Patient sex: M
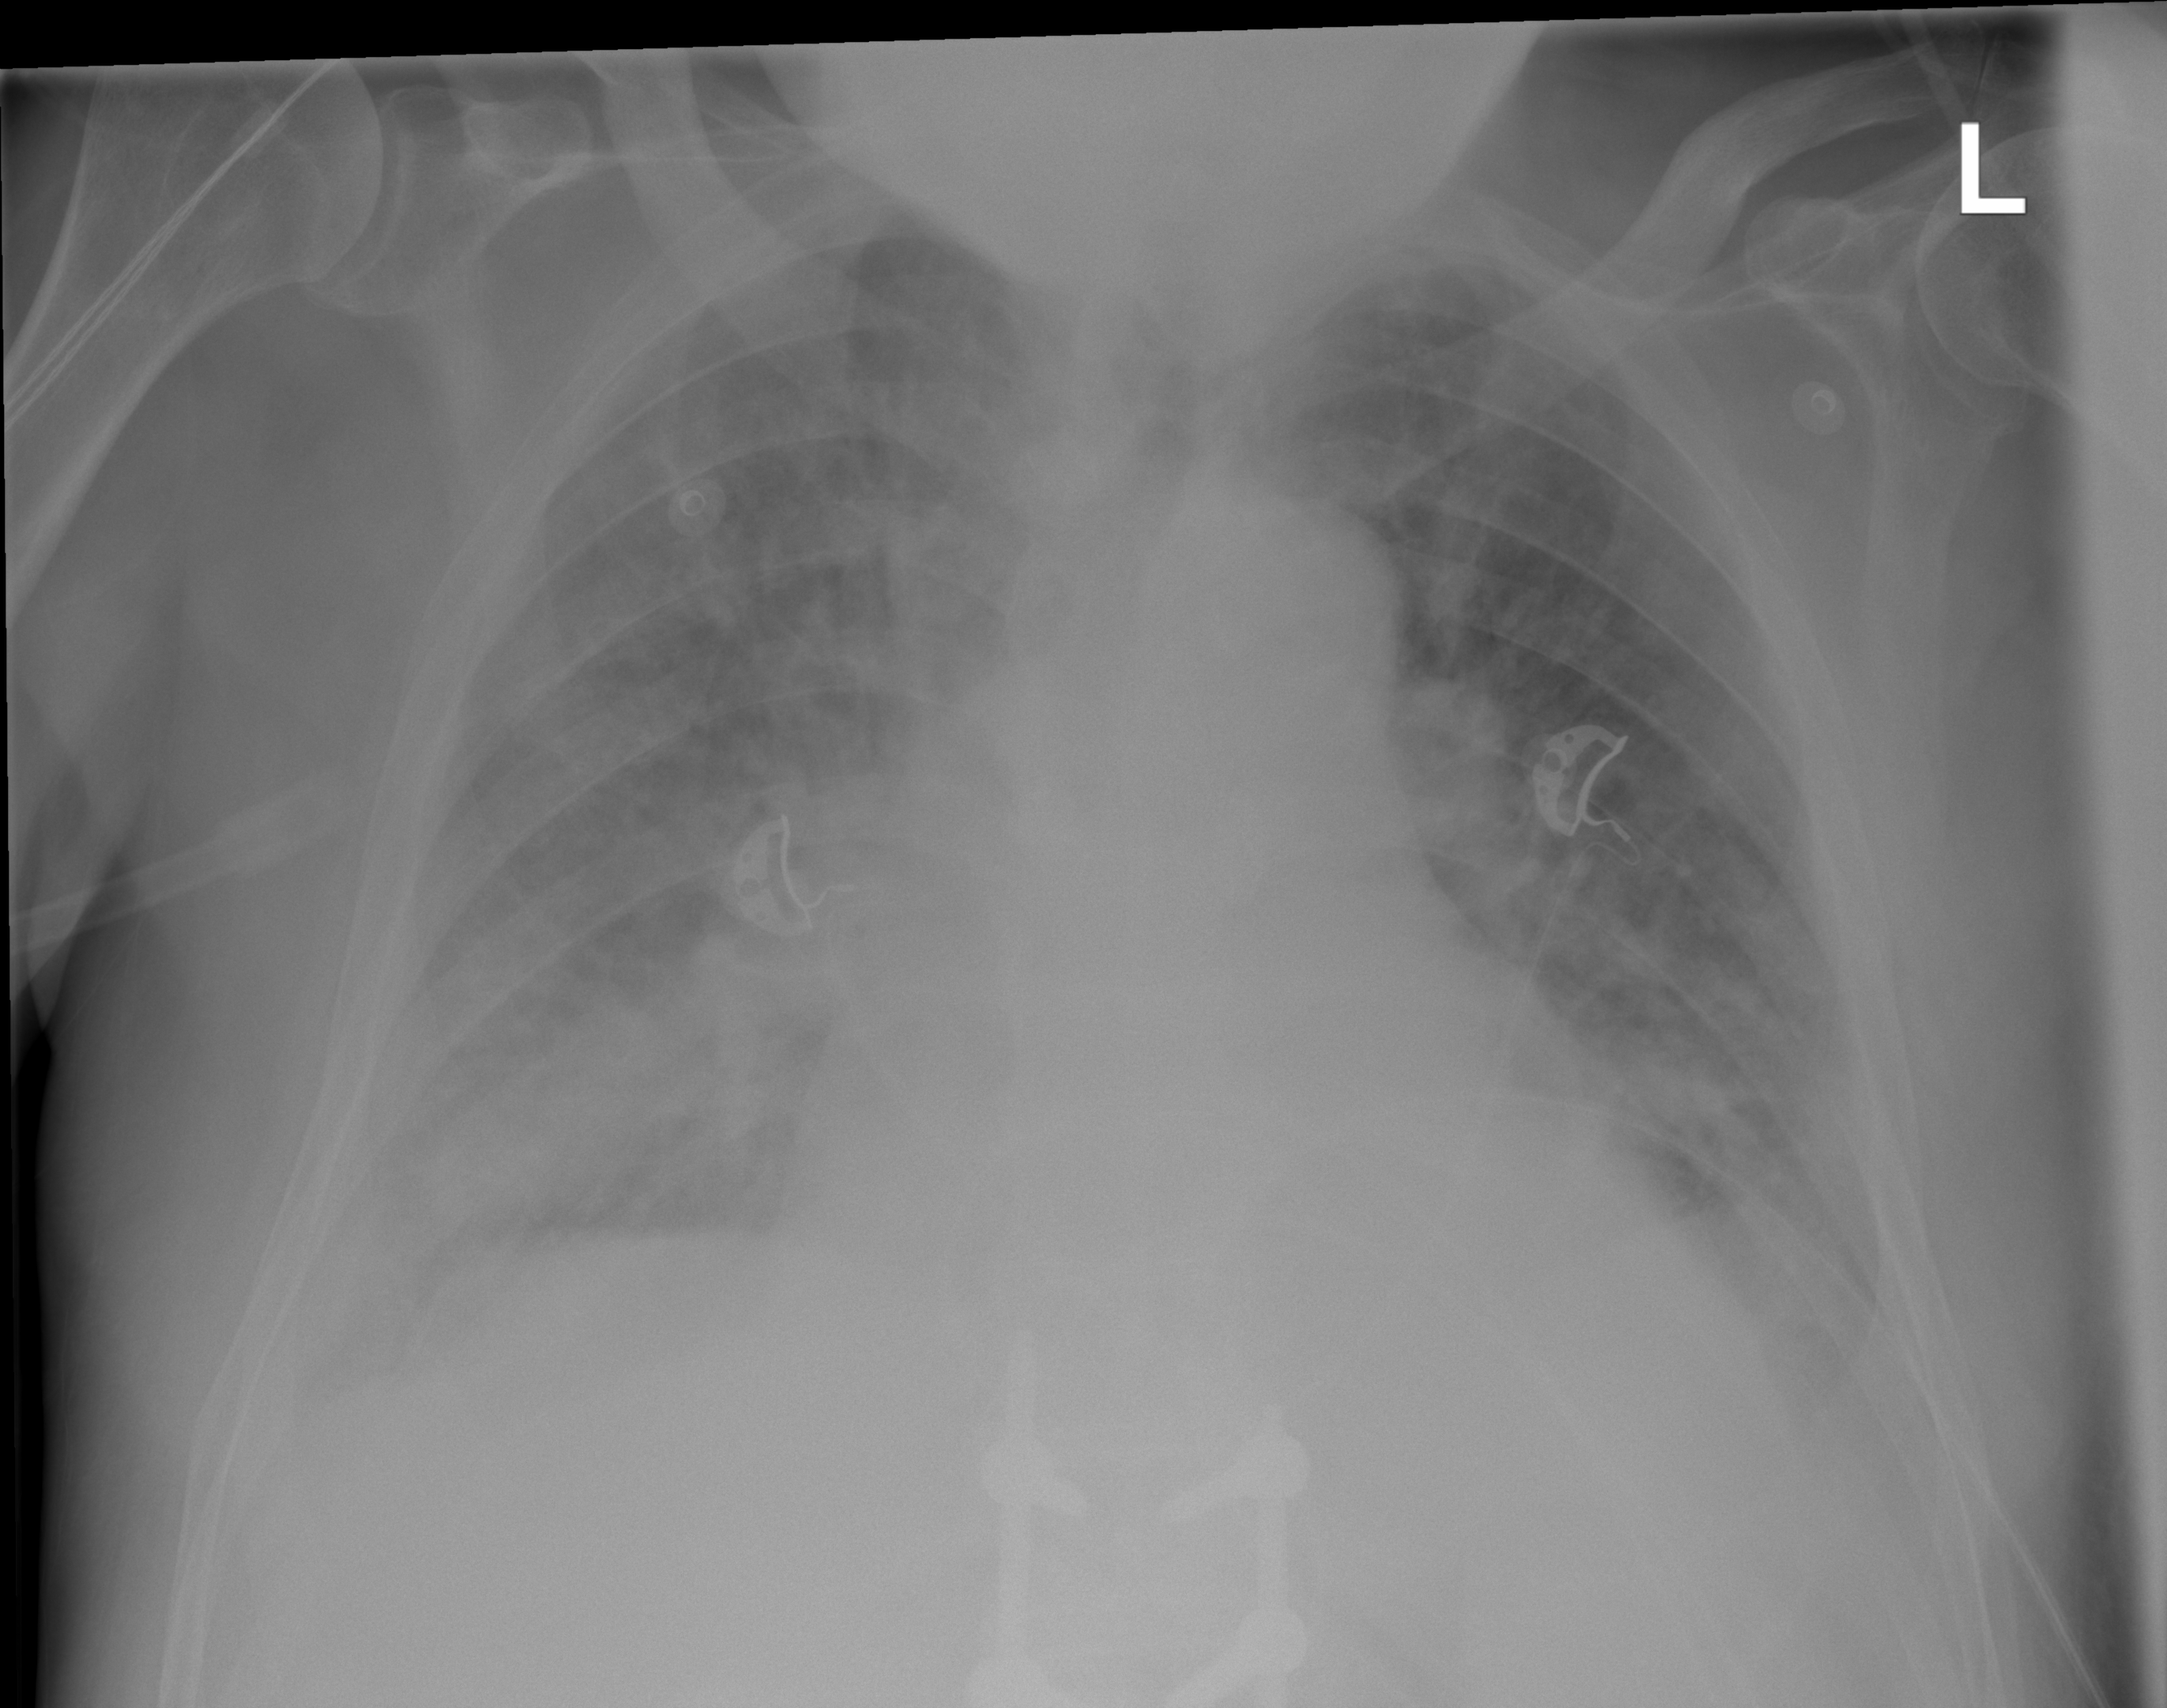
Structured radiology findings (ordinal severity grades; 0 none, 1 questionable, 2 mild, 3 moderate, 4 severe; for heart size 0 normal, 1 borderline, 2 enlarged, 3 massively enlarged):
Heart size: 2
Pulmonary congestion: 3
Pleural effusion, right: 2
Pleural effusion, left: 2
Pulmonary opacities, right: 2
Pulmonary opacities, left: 2
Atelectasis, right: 2
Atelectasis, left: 2